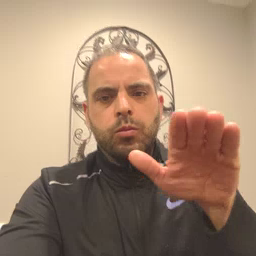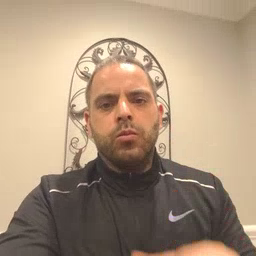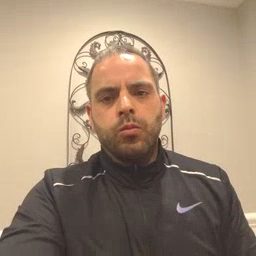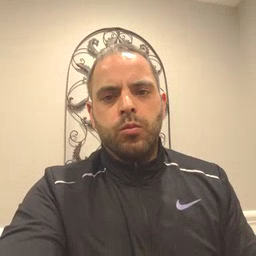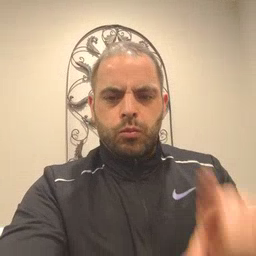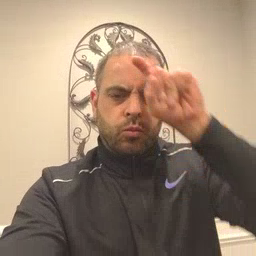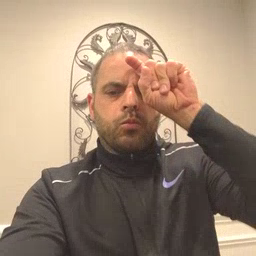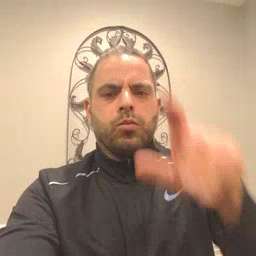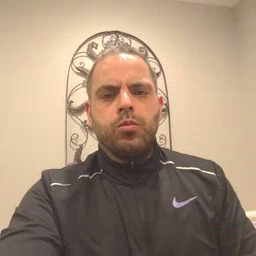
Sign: puzzle